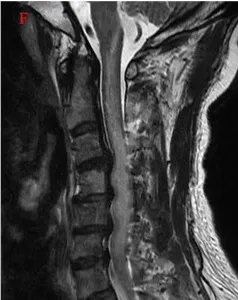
(E, F) Ten days after the operation, MRI still revealed hyperintensity in the medulla oblongata and cervical cord. MRI, magnetic resonance imaging; VA, Vertebral Artery; PICA, Posterior Inferior Cerebellar Artery; FLAIR, Fluid-Attenuated Inversion Recovery.
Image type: radiology (mri)